Field crop: maize
Growth stage: 2
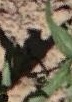
Species: maize